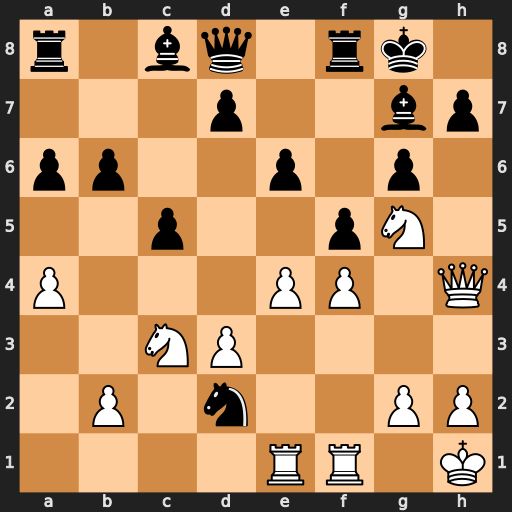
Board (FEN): r1bq1rk1/3p2bp/pp2p1p1/2p2pN1/P3PP1Q/2NP4/1P1n2PP/4RR1K
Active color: w
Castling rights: -
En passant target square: -
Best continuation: Qxh7#